Question: I use
'''
String[] titles = new String[]{"
Sleep Duration","
Exercise"};
'''
to move Sleep Duration down but the symbol for sleep duration didn't move down.
To to move it down?
As shown in the picture below.

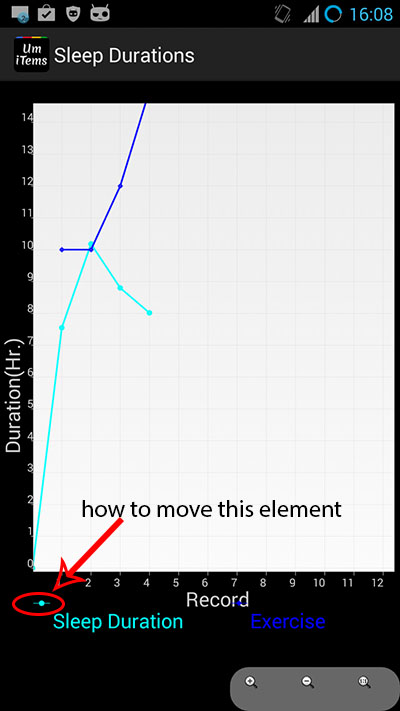
Answer: I found that just decrease the font size of Sleep Duration and Exercise then
give a long blank space after Sleep Duration to let Exercise move below Sleep duration
String[] titles = new String[]{"Sleep Duration ","
Exercise"};